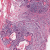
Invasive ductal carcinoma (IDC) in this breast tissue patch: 0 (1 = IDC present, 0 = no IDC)